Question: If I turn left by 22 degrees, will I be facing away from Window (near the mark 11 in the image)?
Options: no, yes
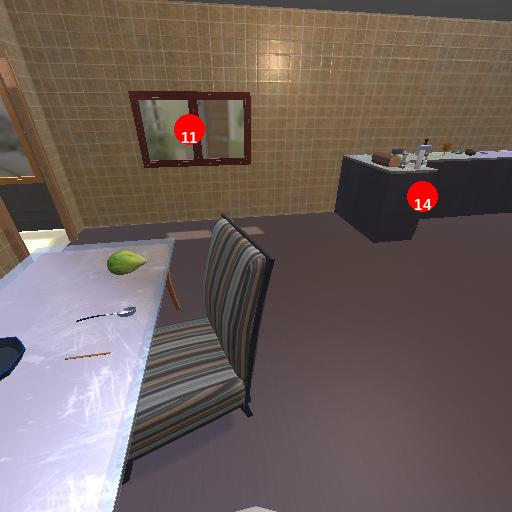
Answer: no